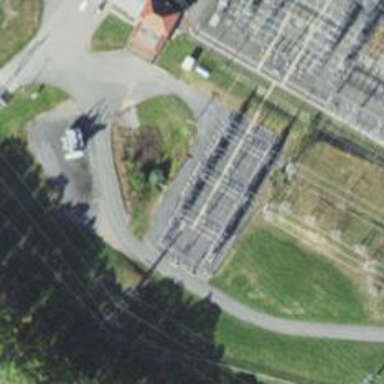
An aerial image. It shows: Switch for power supply.